八年级 · 度量几何学
如图, 在 $\triangle A B C$ 中, $A B=3, A C=4, B C=5, E F$ 垂直平分 $B C$, 点 $P$ 为直线 $E F$ 上一动点,则 $\triangle A B P$ 周长的最小值是

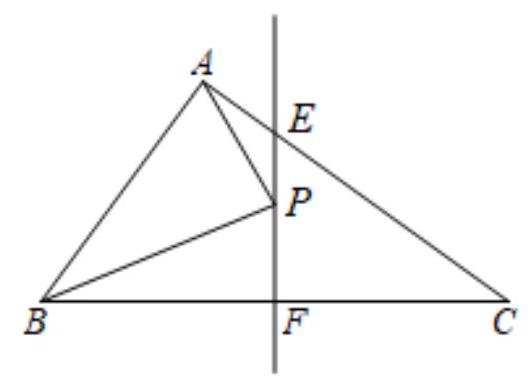
答案: 7